Interaction volume radius: 5 \u00c5
Interaction volume height: 30 \u00c5
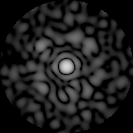
Disorder parameter: 0.8659